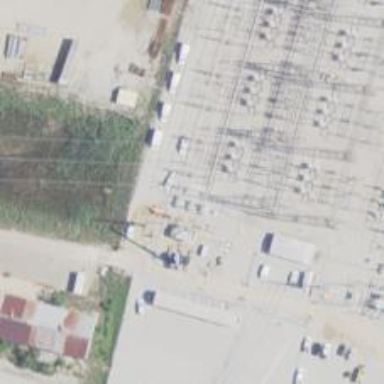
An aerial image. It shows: Switch for power supply.